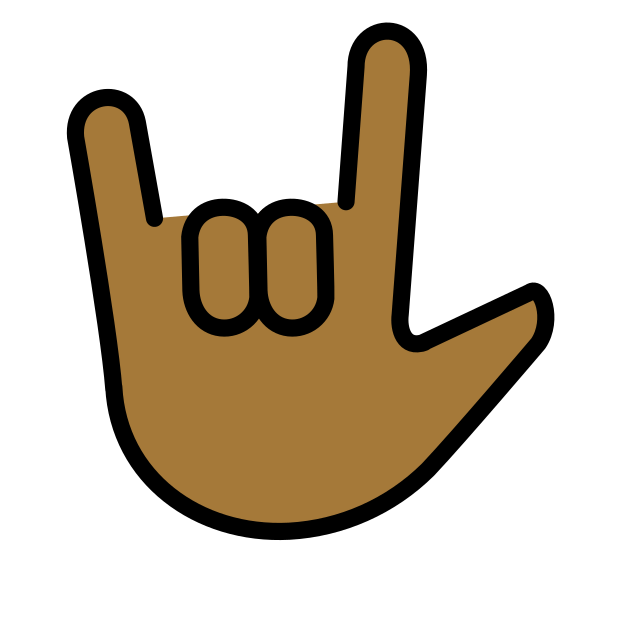
love-you gesture: medium-dark skin tone